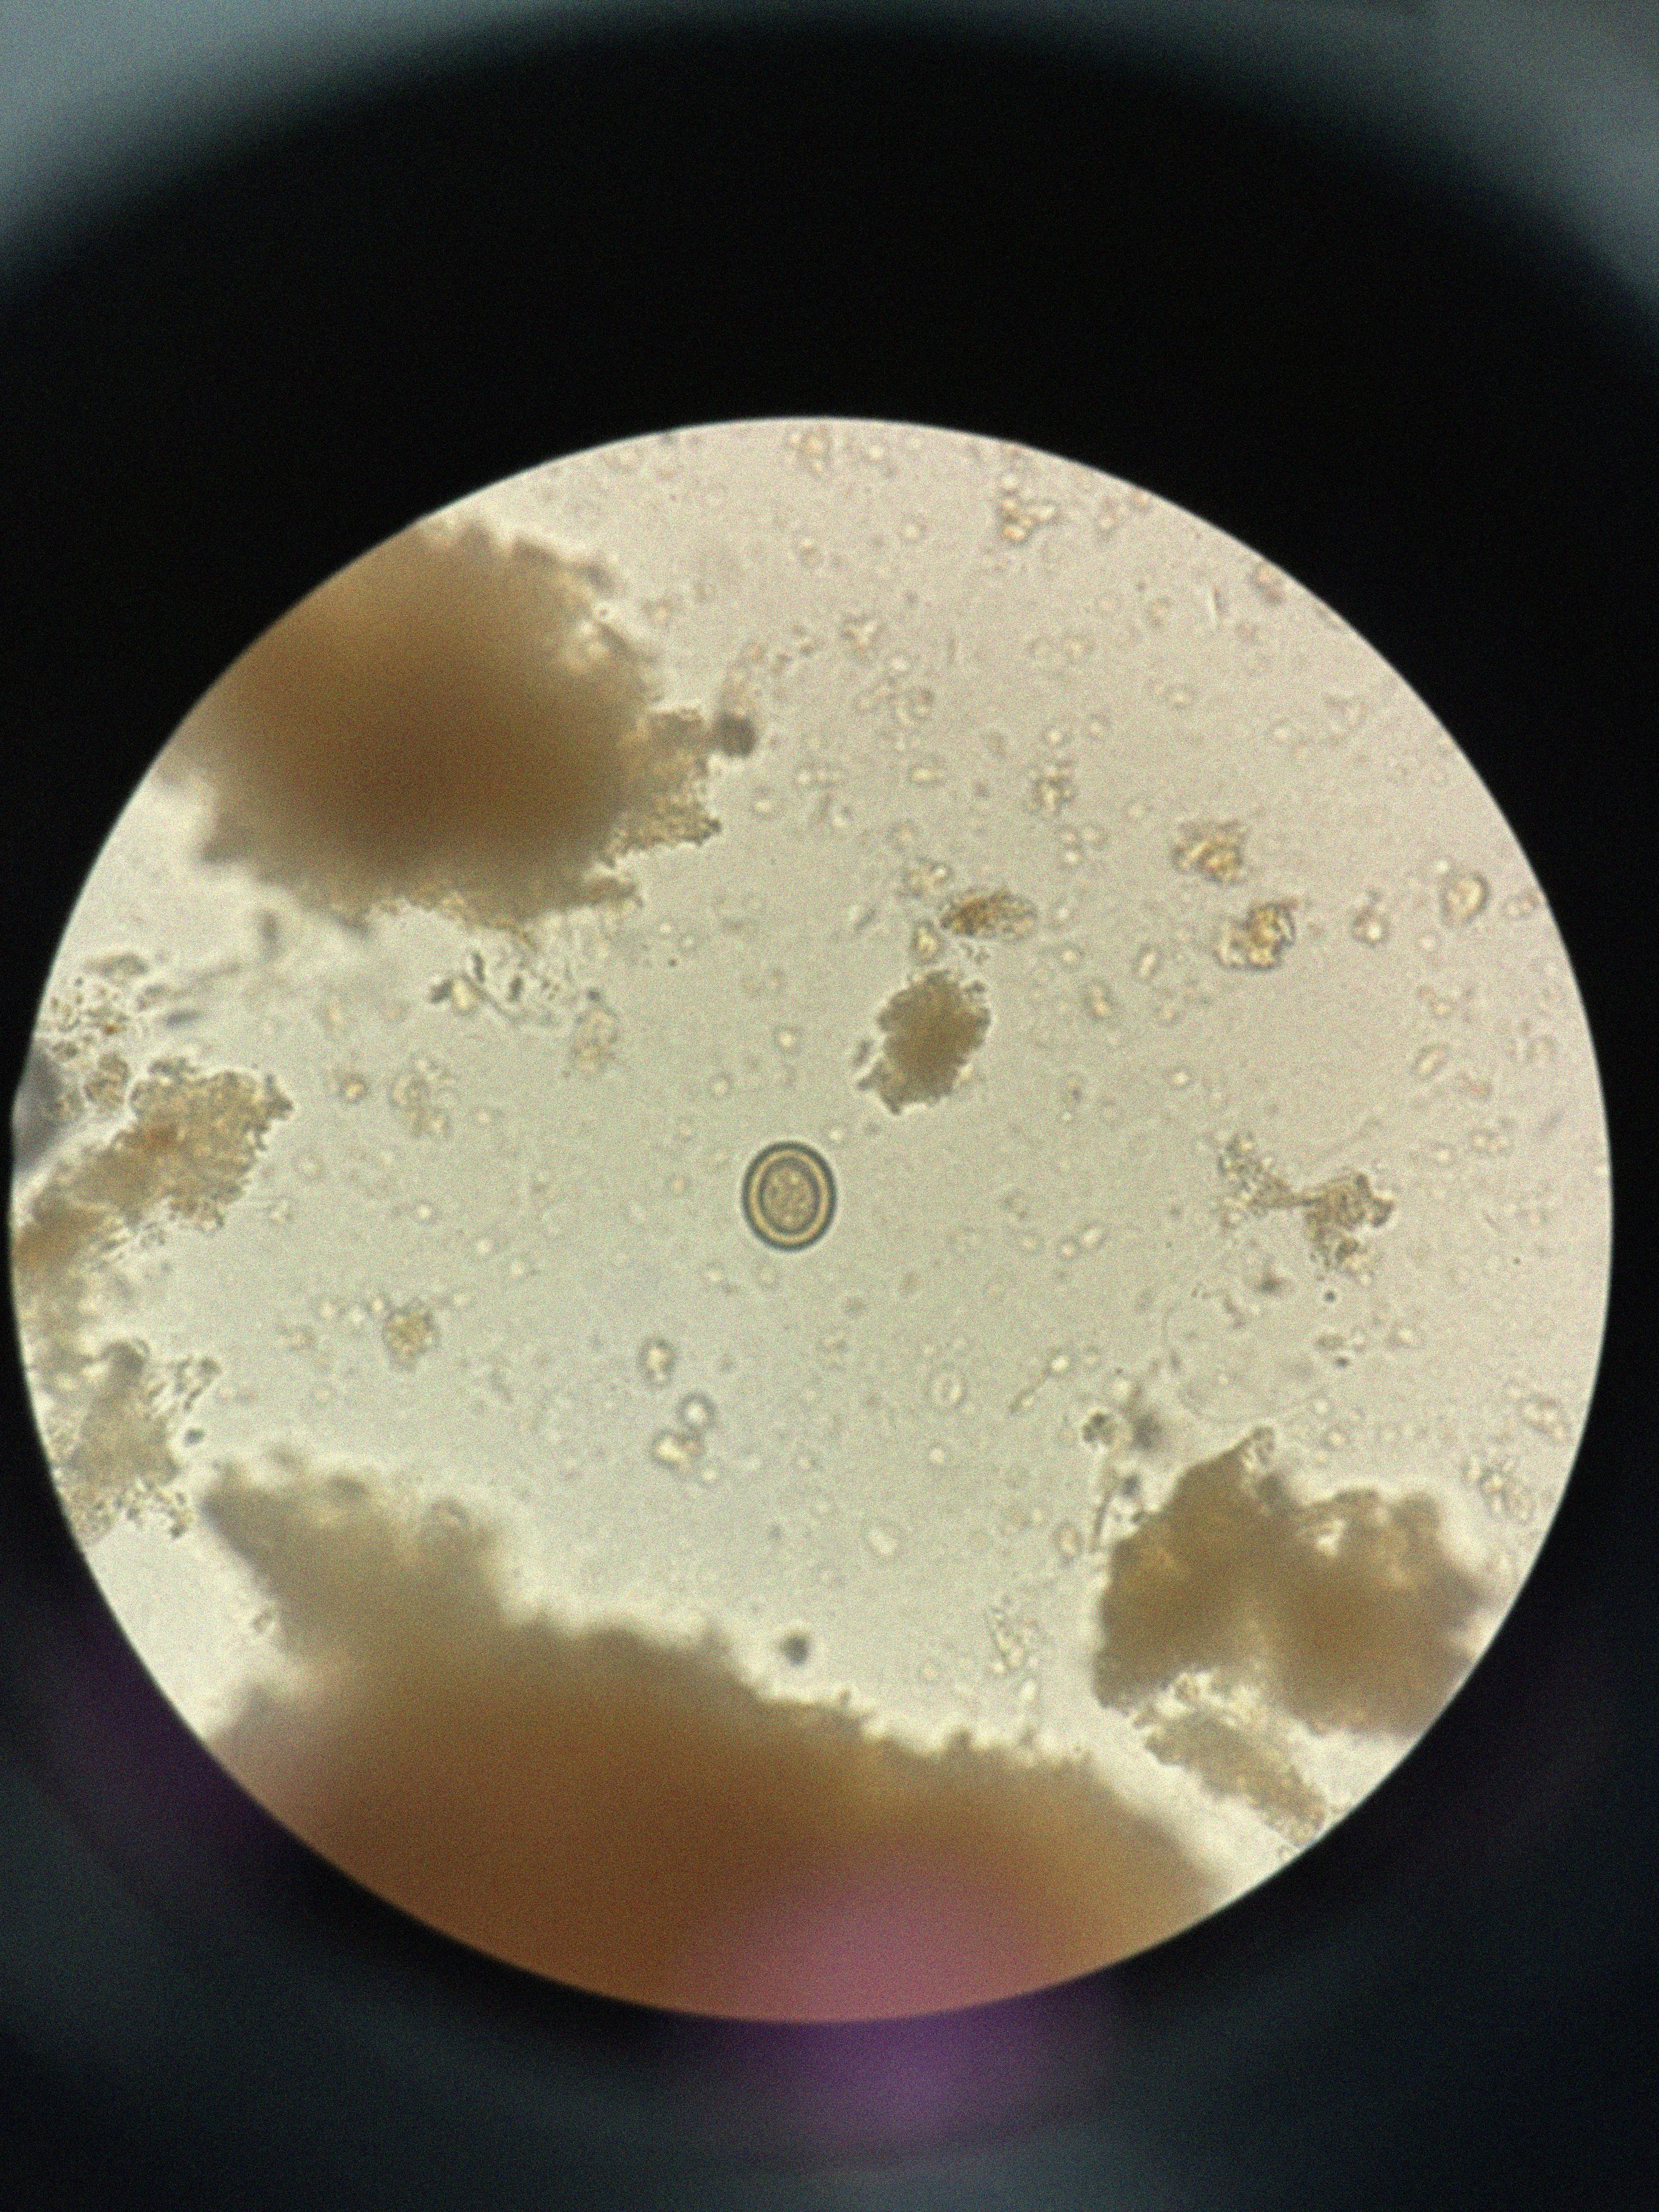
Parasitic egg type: Taenia spp. egg